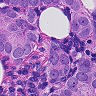
Metastatic tissue present: yes